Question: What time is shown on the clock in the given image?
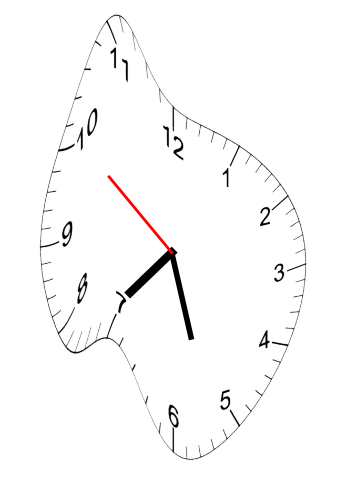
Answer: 07:26:51